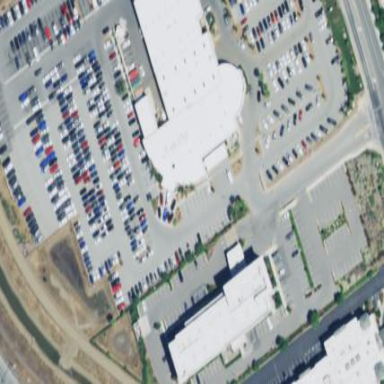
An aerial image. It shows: Building that houses car shop.